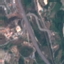
Land use / land cover class: Highway